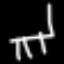
Label: chair